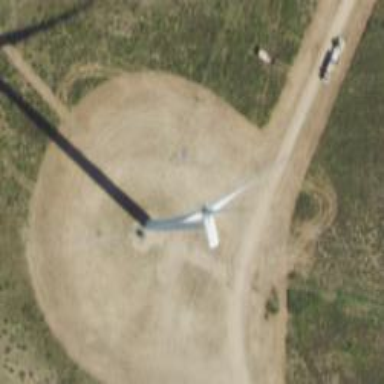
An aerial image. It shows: Wind generator powered by wind. The generator type is horizontal axis and it uses wind turbines.